Question: I am using text files to store maps, but loading them in is giving me a little bit of trouble. The objects are squished together, and I'm not sure why. Here is the "map" file (level_1_1.map):
'''
"level_1_1.png", ?600:400?;
0,0,0,0,0,0,0,0,0,0,0,0,0,0,0,0,0,0,0,0,0,0,0,0,0,0,0,0,0,0,0,0,0,0,0,0,0,0,0,0,0,0,0,0,0,0,0,0,0,0,0,0,0,0,0,0,0,0,0,0;
0,0,0,0,0,0,0,0,0,0,0,0,0,0,0,0,0,0,0,0,0,0,0,0,0,0,0,0,0,0,0,0,0,0,0,0,0,0,0,0,0,0,0,0,0,0,0,0,0,0,0,0,0,0,0,0,0,0,0,0;
0,0,0,0,0,0,0,0,0,0,0,0,0,0,0,0,0,0,0,0,0,0,0,0,0,0,0,0,0,0,0,0,0,0,0,0,0,0,0,0,0,0,0,0,0,0,0,0,0,0,0,0,0,0,0,0,0,0,0,0;
0,0,0,0,0,0,0,0,0,0,0,0,0,0,0,0,0,0,0,0,0,0,0,0,0,0,0,0,0,0,0,0,0,0,0,0,0,0,0,0,0,0,0,0,0,0,0,0,0,0,0,0,0,0,0,0,0,0,0,0;
0,0,0,0,0,0,0,0,0,0,0,0,0,0,0,0,0,0,0,0,0,0,0,0,0,0,0,0,0,0,0,0,0,0,0,0,0,0,0,0,0,0,0,0,0,0,0,0,0,0,0,0,0,0,0,0,0,0,0,0;
0,0,0,0,0,0,0,0,0,0,0,0,0,0,0,0,0,0,0,0,0,0,0,0,0,0,0,0,0,0,0,0,0,0,0,0,0,0,0,0,0,0,0,0,0,0,0,0,0,0,0,0,0,0,0,0,0,0,0,0;
0,0,0,0,0,0,0,0,0,0,0,0,0,0,0,0,0,0,0,0,0,0,0,0,0,0,0,0,0,0,0,0,0,0,0,0,0,0,0,0,0,0,0,0,0,0,0,0,0,0,0,0,0,0,0,0,0,0,0,0;
0,0,0,0,0,0,0,0,0,0,0,0,0,0,0,0,0,0,0,0,0,0,0,0,0,0,0,0,0,0,0,0,0,0,0,0,0,0,0,0,0,0,0,0,0,0,0,0,0,0,0,0,0,0,0,0,0,0,0,0;
0,0,0,0,0,0,0,0,0,0,0,0,0,0,0,0,0,0,0,0,0,0,0,0,0,0,0,0,0,0,0,0,0,0,0,0,0,0,0,0,0,0,0,0,0,0,0,0,0,0,0,0,0,0,0,0,0,0,0,0;
0,0,0,0,0,0,0,0,0,0,0,0,0,0,0,0,0,0,0,0,0,0,0,0,0,0,0,0,0,0,0,0,0,0,0,0,0,0,0,0,0,0,0,0,0,0,0,0,0,0,0,0,0,0,0,0,0,0,0,0;
0,0,0,0,0,0,0,0,0,0,0,0,0,0,0,0,0,0,0,0,0,0,0,0,0,0,0,0,0,0,0,0,0,0,0,0,0,0,0,0,0,0,0,0,0,0,0,0,0,0,0,0,0,0,0,0,0,0,0,0;
0,0,0,0,0,0,0,0,0,0,0,0,0,0,0,0,0,0,0,0,0,0,0,0,0,0,0,0,0,0,0,0,0,0,0,0,0,0,0,0,0,0,0,0,0,0,0,0,0,0,0,0,0,0,0,0,0,0,0,0;
0,0,0,0,0,0,0,0,0,0,0,0,0,0,0,0,0,0,0,0,0,0,0,0,0,0,0,0,0,0,0,0,0,0,0,0,0,0,0,0,0,0,0,0,0,0,0,0,0,0,0,0,0,0,0,0,0,0,0,0;
0,0,0,0,0,0,0,0,0,0,0,0,0,0,0,0,0,0,0,0,0,0,0,0,0,0,0,0,0,0,0,0,0,0,0,0,0,0,0,0,0,0,0,0,0,0,0,0,0,0,0,0,0,0,0,0,0,0,0,0;
0,0,0,0,0,0,0,0,0,0,0,0,0,0,0,0,0,0,0,0,0,0,0,0,0,0,0,0,0,0,0,0,0,0,0,0,0,0,0,0,0,0,0,0,0,0,0,0,0,0,0,0,0,0,0,0,0,0,0,0;
0,0,0,0,0,0,0,0,0,0,0,0,0,0,0,0,0,0,0,0,0,0,0,0,0,0,0,0,0,0,0,0,0,0,0,0,0,0,0,0,0,0,0,0,0,0 ,0,0,0,0,0,0,0,0,0,0,0,0,0,0;
0,0,0,0,0,0,0,0,0,0,0,0,0,0,0,0,0,0,0,0,0,0,0,0,0,0,0,0,0,0,0,0,0,0,0,0,0,0,0,0,0,0,0,0,0,0,0,0,0,0,0,0,0,0,0,0,0,0,0,0;
0,0,0,0,0,0,0,0,0,0,0,0,0,0,0,0,0,0,0,0,0,0,0,0,0,0,0,0,0,0,0,0,0,0,0,0,0,0,0,0,0,0,0,0,0,0,0,0,0,0,0,0,0,0,0,0,0,0,0,0;
0,0,0,0,0,0,0,0,0,0,0,0,0,0,0,0,0,0,0,0,0,0,0,0,0,0,0,0,0,0,0,0,0,0,0,0,0,0,0,0,0,0,0,0,0,0,0,0,0,0,0,0,0,0,0,0,0,0,0,0;
0,0,0,0,0,0,0,0,0,0,0,0,0,0,0,0,0,0,0,0,0,0,0,0,0,0,0,0,0,0,0,0,0,0,0,0,0,0,0,0,0,0,0,0,0,0,0,0,0,0,0,0,0,0,0,0,0,0,0,0;
0,0,0,0,0,0,0,0,0,0,0,0,0,0,0,0,0,0,0,0,0,0,0,0,0,0,0,0,0,0,0,0,0,0,0,0,0,0,0,0,0,0,0,0,0,0,0,0,0,0,0,0,0,0,0,0,0,0,0,0;
0,0,0,0,0,0,0,0,0,0,0,0,0,0,0,0,0,0,0,0,0,0,0,0,0,0,0,0,0,0,0,0,0,0,0,0,0,0,0,0,0,0,0,0,0,0,0,0,0,0,0,0,0,0,0,0,0,0,0,0;
0,0,0,0,0,0,0,0,0,0,0,0,0,0,0,0,0,0,0,0,0,0,0,0,0,0,0,0,0,0,0,0,0,0,0,0,0,0,0,0,0,0,0,0,0,0,0,0,0,0,0,0,0,0,0,0,0,0,0,0;
0,0,0,0,0,0,0,0,0,0,0,0,0,0,0,0,0,0,0,0,0,0,0,0,0,0,0,0,0,0,0,0,0,0,0,0,0,0,0,0,0,0,0,0,0,0,0,0,0,0,0,0,0,0,0,0,0,0,0,0;
0,0,0,0,0,0,0,0,0,0,0,0,0,0,0,0,0,0,0,0,0,0,0,0,0,0,0,0,0,0,0,0,0,0,0,0,0,0,0,0,0,0,0,0,0,0,0,0,0,0,0,0,0,0,0,0,0,0,0,0;
0,0,0,0,0,0,0,0,0,0,0,0,0,0,0,0,0,0,0,0,0,0,0,0,0,0,0,0,0,0,0,0,0,0,0,0,0,0,0,0,0,0,0,0,0,0,0,0,0,0,0,0,0,0,0,0,0,0,0,0;
0,0,0,0,0,0,0,0,0,0,0,0,0,0,0,0,0,0,0,0,0,0,0,0,0,0,0,0,0,0,0,0,0,0,0,0,0,0,0,0,0,0,0,0,0,0,0,0,0,0,0,0,0,0,0,0,0,0,0,0;
0,0,0,0,0,0,0,0,0,0,0,0,0,0,0,0,0,0,0,0,0,0,0,0,0,0,0,0,0,0,0,0,0,0,0,0,0,0,0,0,0,0,0,0,0,0,0,0,0,0,0,0,0,0,0,0,0,0,0,0;
0,0,0,0,0,0,0,0,0,0,0,0,0,0,0,0,0,0,0,0,0,0,0,0,0,0,0,0,0,0,0,0,0,0,0,0,0,0,0,0,0,0,0,0,0,0,0,0,0,0,0,0,0,0,0,0,0,0,0,0;
0,0,0,0,0,0,0,0,0,0,0,0,0,0,0,0,0,0,0,0,0,0,0,0,0,0,1,1,1,1,1,1,1,1,1,1,1,1,1,1,1,1,1,1,1,1,1,1,1,1,0,0,0,0,0,0,0,0,0,0;
0,0,0,0,0,0,0,0,0,0,0,0,0,0,0,0,0,0,0,0,0,0,0,0,0,0,1,1,1,1,1,1,1,1,1,1,1,1,1,1,1,1,1,1,1,1,1,1,1,1,0,0,0,0,0,0,0,0,0,0;
0,0,0,0,0,0,0,0,0,0,0,0,0,0,0,0,0,0,0,0,0,0,0,0,0,0,0,0,0,0,0,0,0,0,0,0,0,0,0,0,0,0,0,0,0,0,0,0,0,0,0,0,0,0,0,0,0,0,0,0;
1,1,0,0,0,0,0,0,0,0,0,0,0,0,0,0,0,0,0,0,0,0,0,0,0,0,0,0,0,0,0,0,0,0,0,0,0,0,0,0,0,0,0,0,0,0,0,0,0,0,0,0,0,0,0,0,0,0,1,1;
1,1,2,2,2,2,2,0,0,0,0,0,0,0,0,0,0,0,0,0,0,0,0,0,0,0,0,0,0,0,0,0,0,0,0,0,0,0,0,0,0,0,0,0,0,0,0,0,0,0,0,0,0,0,0,0,0,0,1,1;
1,1,2,2,2,2,2,0,0,0,0,0,0,0,0,0,0,0,0,0,0,0,0,0,0,0,0,0,0,0,0,0,0,0,0,0,0,0,0,0,0,0,0,0,0,0,0,0,0,0,0,0,0,0,0,0,0,0,1,1;
1,1,2,2,2,2,2,0,0,0,0,0,0,0,0,0,0,0,0,0,0,0,0,0,0,0,0,0,0,0,0,0,0,0,0,0,0,0,0,0,0,0,0,0,0,0,0,0,0,0,0,0,0,0,0,0,0,0,1,1;
1,1,2,2,2,2,2,0,0,0,0,0,0,0,0,0,0,0,0,0,0,0,0,0,0,0,0,0,0,0,0,0,0,0,0,0,0,0,0,0,0,0,0,0,0,0,0,0,0,0,0,0,0,0,0,0,0,0,1,1;
1,1,2,2,2,2,2,0,0,0,0,0,0,0,0,0,0,0,0,0,0,0,0,0,0,0,0,0,0,0,0,0,0,0,0,0,0,0,0,0,0,0,0,0,0,0,0,0,0,0,0,0,0,0,0,0,0,0,1,1;
0,0,0,1,1,1,1,1,1,1,1,1,1,1,1,1,1,1,1,1,1,1,1,1,1,1,1,1,1,1,1,1,1,1,1,1,1,1,1,1,1,1,1,1,1,1,1,1,1,1,1,1,1,1,1,1,1,1,1,0;
0,0,0,1,1,1,1,1,1,1,1,1,1,1,1,1,1,1,1,1,1,1,1,1,1,1,1,1,1,1,1,1,1,1,1,1,1,1,1,1,1,1,1,1,1,1,1,1,1,1,1,1,1,1,1,1,1,1,1,0;
'''
And here is the class where I load it in:
'''
package org.awesome.Models;
public class Map{
int playerWidth = 50;
int playerHeight = 50;
int platformWidth = 20;
int platformHeight = 20;
int playerX, playerY;
List<Platform> platforms = new ArrayList<Platform>();
Bitmap bg;
int backgroundX, backgroundY;
private Context context;
private SurfaceView game;
public Map(Context context, SurfaceView game){
this.context = context;
this.game = game;
}
public void update(){
}
public void draw(Canvas canvas){
for(Platform p : platforms)
p.draw(canvas);
}
public boolean loadMap(String filename){
//load the file into a string
byte[] buffer = null;
try {
AssetManager am = context.getAssets();
InputStream fis = am.open(filename);
buffer = new byte[fis.available()];
fis.read(buffer, 0, fis.available());
} catch (IOException e) {
e.printStackTrace();
return false;
}
String s = new String(buffer);
//seperate the map image, the dimensions and the mapping itself
s = s.substring(s.indexOf(""") + 1);
String bgname = s.substring(0, s.indexOf("""));
bg = BitmapFactory.decodeFile(bgname);
s = s.substring(s.indexOf(",") + 1);
s = s.substring(s.indexOf("?") + 1);
String dimensions = s.substring(0, s.indexOf("?"));
//actual dimensions
int width = Integer.parseInt(dimensions.substring(0, s.indexOf(":")));
int height = Integer.parseInt(dimensions.substring(s.indexOf(":") + 1));
s = s.substring(s.indexOf(";") + 1);
String[] mapRows = s.split(";");
//the actual mapping of things
String[][] map = new String[mapRows.length][];
for(int i = 0; i < mapRows.length; i++){
map[i] = mapRows[i].split(",");
}
//now create the stuff
for(int r = 0; r < map.length; r++){
for(int c = 0; c < map[r].length; c++){
map[r][c] = map[r][c].trim();
int currentDigit = Integer.parseInt(map[r][c]);
int x = c * 10;
int y = r * 10;
//Will create the object at the top left corner of the !!RECTANGULAR!! map representation.
if(currentDigit == 0){
}else if(currentDigit == 1 && isTopLeft(1, r, c, map)){
Bitmap texture = BitmapFactory.decodeResource(game.getResources(), org.awesome.AndroidGame.R.drawable.brown_block_reg);
Log.w("making platform", "" + x + ", " + y);
platforms.add(new Platform(x, y, texture));
}else if(currentDigit == 2 && isTopLeft(2, r, c, map)){
playerX = x;
playerY = y;
}else if(currentDigit == 3){
}else if(currentDigit == 4){
}else if(currentDigit == 5){
}else if(currentDigit == 6){
}else if(currentDigit == 7){
}else if(currentDigit == 8){
}else if(currentDigit == 9){
}
}
}
return true;
}
private boolean isTopLeft(int item, int r, int c, String[][] map){
//width and height measured in # of map "steps" (10px ea)
int width = 1;
int height = 1;
if(item == 0){
}else if(item == 1){
width = platformWidth/10;
height = platformHeight/10;
}else if(item == 2){
width = playerWidth/10;
height = playerHeight/10;
}else if(item == 3){
}else if(item == 4){
}else if(item == 5){
}else if(item == 6){
}else if(item == 7){
}else if(item == 8){
}else if(item == 9){
}
//counts backwards and upwards to see how many blocks of the same type preceed it.
int curR = r - 1;
int prevWidthCount = 0;
int prevHeightCount = 0;
while(curR >= 0 && map[curR][c].equals("" + item)){
curR -= 1;
prevWidthCount += 1;
}
int curC = c - 1;
while(curC >= 0 && map[r][curC].equals("" + item)){
curC -= 1;
prevHeightCount += 1;
}
if(prevWidthCount % width == 0 && prevHeightCount % height == 0){
return true;
}
return false;
}
public int countObjectsLeft(String[][] map, int r, int c){
int counter = 0;
while(c >= 0){
if(isTopLeft(Integer.parseInt(map[r][c]), r, c, map))
counter++;
c -= 1;
}
return counter;
}
public int countObjectsUp(String[][] map, int r, int c){
int counter = 0;
while(r >= 0){
if(isTopLeft(Integer.parseInt(map[r][c]), r, c, map))
counter++;
r -= 1;
}
return counter;
}
}
'''
Here is the result (the pipe characters are where each block ends), and the ball is the player (not loaded from file currently).
I am stuck on this, it seems like blocks should fit the (0, 0) to (19, 19) and (20, 20) to (39, 39). Any help on this would be greatly appreciated :D:D
edit 1:
Here is the platform class in full:
'''
package org.awesome.Models;
public class Platform {
private int x, y;
private Bitmap texture;
public Platform(int x, int y, Bitmap texture){
this.x = x;
this.y = y;
this.texture = texture;
}
public void draw(Canvas canvas) {
Paint paint = new Paint();
paint.setColor(Color.WHITE);
canvas.drawBitmap(texture, x, y, null);
canvas.drawText("|", x + texture.getWidth(), y - 2, paint);
}
public int getX(){
return x;
}
public int getY(){
return y;
}
public Bitmap getBitmap(){
return texture;
}
}
'''
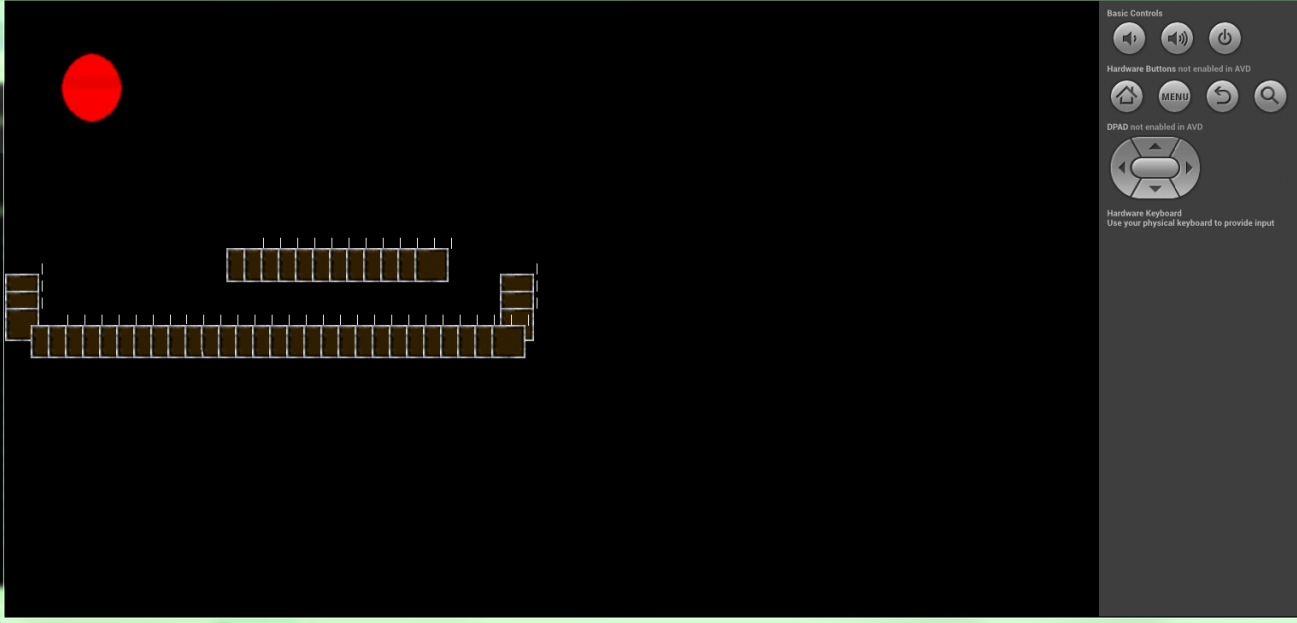
Answer: In your code I see your are using dimmensions in pixels, while BitmapFactory.decodeResource performs scalling of your bitmap to fit current device screen density, this couses drawn images to be bigger that should. If you want to use pixels then you should disable scalling in decodeResource using options (setting inScaled to false should suffice) version:
'''
decodeResource(Resources res, int id, BitmapFactory.Options opts)
'''
or put your drawables in
'''
drawable-nodpi
'''
folder, what will prevent scalling during loading